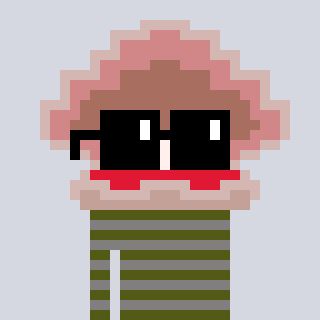
a pixel art character with square black sunglasses, a oyster-shaped head and a bluegrey-colored body on a cool background